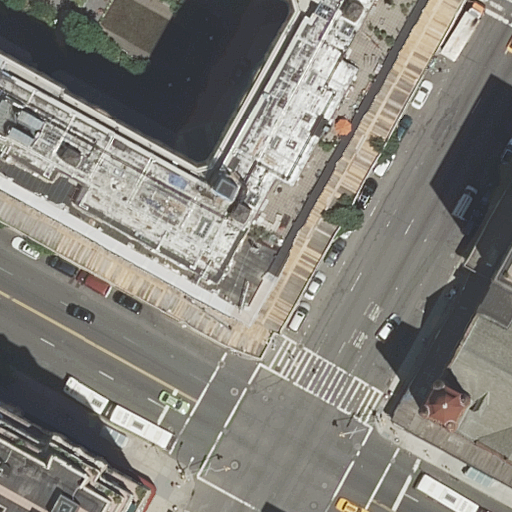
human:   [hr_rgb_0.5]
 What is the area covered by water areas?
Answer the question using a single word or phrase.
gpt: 0m2

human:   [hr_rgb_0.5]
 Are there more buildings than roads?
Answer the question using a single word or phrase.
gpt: yes

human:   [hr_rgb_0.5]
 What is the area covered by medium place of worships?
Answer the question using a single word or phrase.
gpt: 0m2

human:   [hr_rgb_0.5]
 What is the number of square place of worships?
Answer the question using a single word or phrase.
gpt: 0

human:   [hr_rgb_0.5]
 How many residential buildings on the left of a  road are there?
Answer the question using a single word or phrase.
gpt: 2

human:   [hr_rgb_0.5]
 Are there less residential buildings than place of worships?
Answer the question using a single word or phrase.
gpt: no

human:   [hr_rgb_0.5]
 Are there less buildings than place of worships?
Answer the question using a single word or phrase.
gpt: no

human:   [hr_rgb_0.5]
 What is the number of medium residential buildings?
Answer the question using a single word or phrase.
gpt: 0

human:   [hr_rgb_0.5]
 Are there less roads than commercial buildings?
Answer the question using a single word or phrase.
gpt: no

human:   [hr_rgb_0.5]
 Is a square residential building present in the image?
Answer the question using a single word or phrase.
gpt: no

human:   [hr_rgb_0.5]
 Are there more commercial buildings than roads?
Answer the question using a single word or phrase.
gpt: no

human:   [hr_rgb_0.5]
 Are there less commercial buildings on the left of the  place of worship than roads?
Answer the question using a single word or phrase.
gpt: yes

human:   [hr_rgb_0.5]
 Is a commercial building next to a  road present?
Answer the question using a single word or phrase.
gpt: no

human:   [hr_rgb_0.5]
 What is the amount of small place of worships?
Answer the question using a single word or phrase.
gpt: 0

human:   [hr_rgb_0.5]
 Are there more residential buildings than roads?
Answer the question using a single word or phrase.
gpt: yes

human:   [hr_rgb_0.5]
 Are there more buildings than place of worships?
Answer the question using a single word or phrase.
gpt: yes

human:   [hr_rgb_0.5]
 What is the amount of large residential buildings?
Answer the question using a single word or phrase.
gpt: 4

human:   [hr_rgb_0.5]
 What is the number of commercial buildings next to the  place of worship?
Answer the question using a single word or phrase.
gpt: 0

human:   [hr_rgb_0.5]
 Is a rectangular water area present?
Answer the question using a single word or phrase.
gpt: no

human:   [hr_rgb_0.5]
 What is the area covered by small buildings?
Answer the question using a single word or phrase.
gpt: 0m2

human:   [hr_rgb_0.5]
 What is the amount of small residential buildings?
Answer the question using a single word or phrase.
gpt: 0

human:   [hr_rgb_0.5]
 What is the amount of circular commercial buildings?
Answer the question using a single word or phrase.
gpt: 0

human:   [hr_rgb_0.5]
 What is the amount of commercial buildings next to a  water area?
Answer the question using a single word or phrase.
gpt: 0

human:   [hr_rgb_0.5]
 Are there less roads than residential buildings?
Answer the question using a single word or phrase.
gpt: yes

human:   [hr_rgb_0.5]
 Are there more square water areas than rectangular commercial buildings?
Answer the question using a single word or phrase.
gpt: no

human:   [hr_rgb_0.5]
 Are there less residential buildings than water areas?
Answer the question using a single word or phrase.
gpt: no

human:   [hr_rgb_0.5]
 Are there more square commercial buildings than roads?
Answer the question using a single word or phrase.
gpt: no

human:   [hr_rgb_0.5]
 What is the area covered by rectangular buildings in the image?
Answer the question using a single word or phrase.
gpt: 1088m2

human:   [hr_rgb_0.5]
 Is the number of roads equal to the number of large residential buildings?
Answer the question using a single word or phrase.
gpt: no

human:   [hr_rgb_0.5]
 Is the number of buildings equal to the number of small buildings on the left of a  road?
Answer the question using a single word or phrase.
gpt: no

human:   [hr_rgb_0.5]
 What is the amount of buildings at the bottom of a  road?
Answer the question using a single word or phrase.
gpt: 2

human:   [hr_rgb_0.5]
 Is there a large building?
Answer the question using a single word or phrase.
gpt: yes

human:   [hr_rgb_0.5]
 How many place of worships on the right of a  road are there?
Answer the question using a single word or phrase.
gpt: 1

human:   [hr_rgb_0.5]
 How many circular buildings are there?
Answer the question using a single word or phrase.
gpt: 0

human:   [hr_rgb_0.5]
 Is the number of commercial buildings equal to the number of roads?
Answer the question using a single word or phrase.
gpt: no

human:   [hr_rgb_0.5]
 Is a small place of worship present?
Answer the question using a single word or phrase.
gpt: no